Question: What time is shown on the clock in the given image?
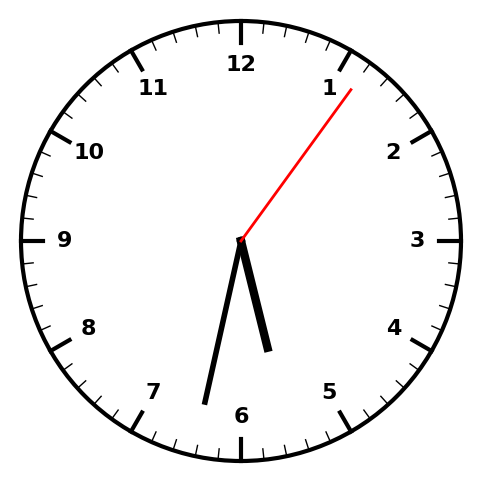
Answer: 05:32:06